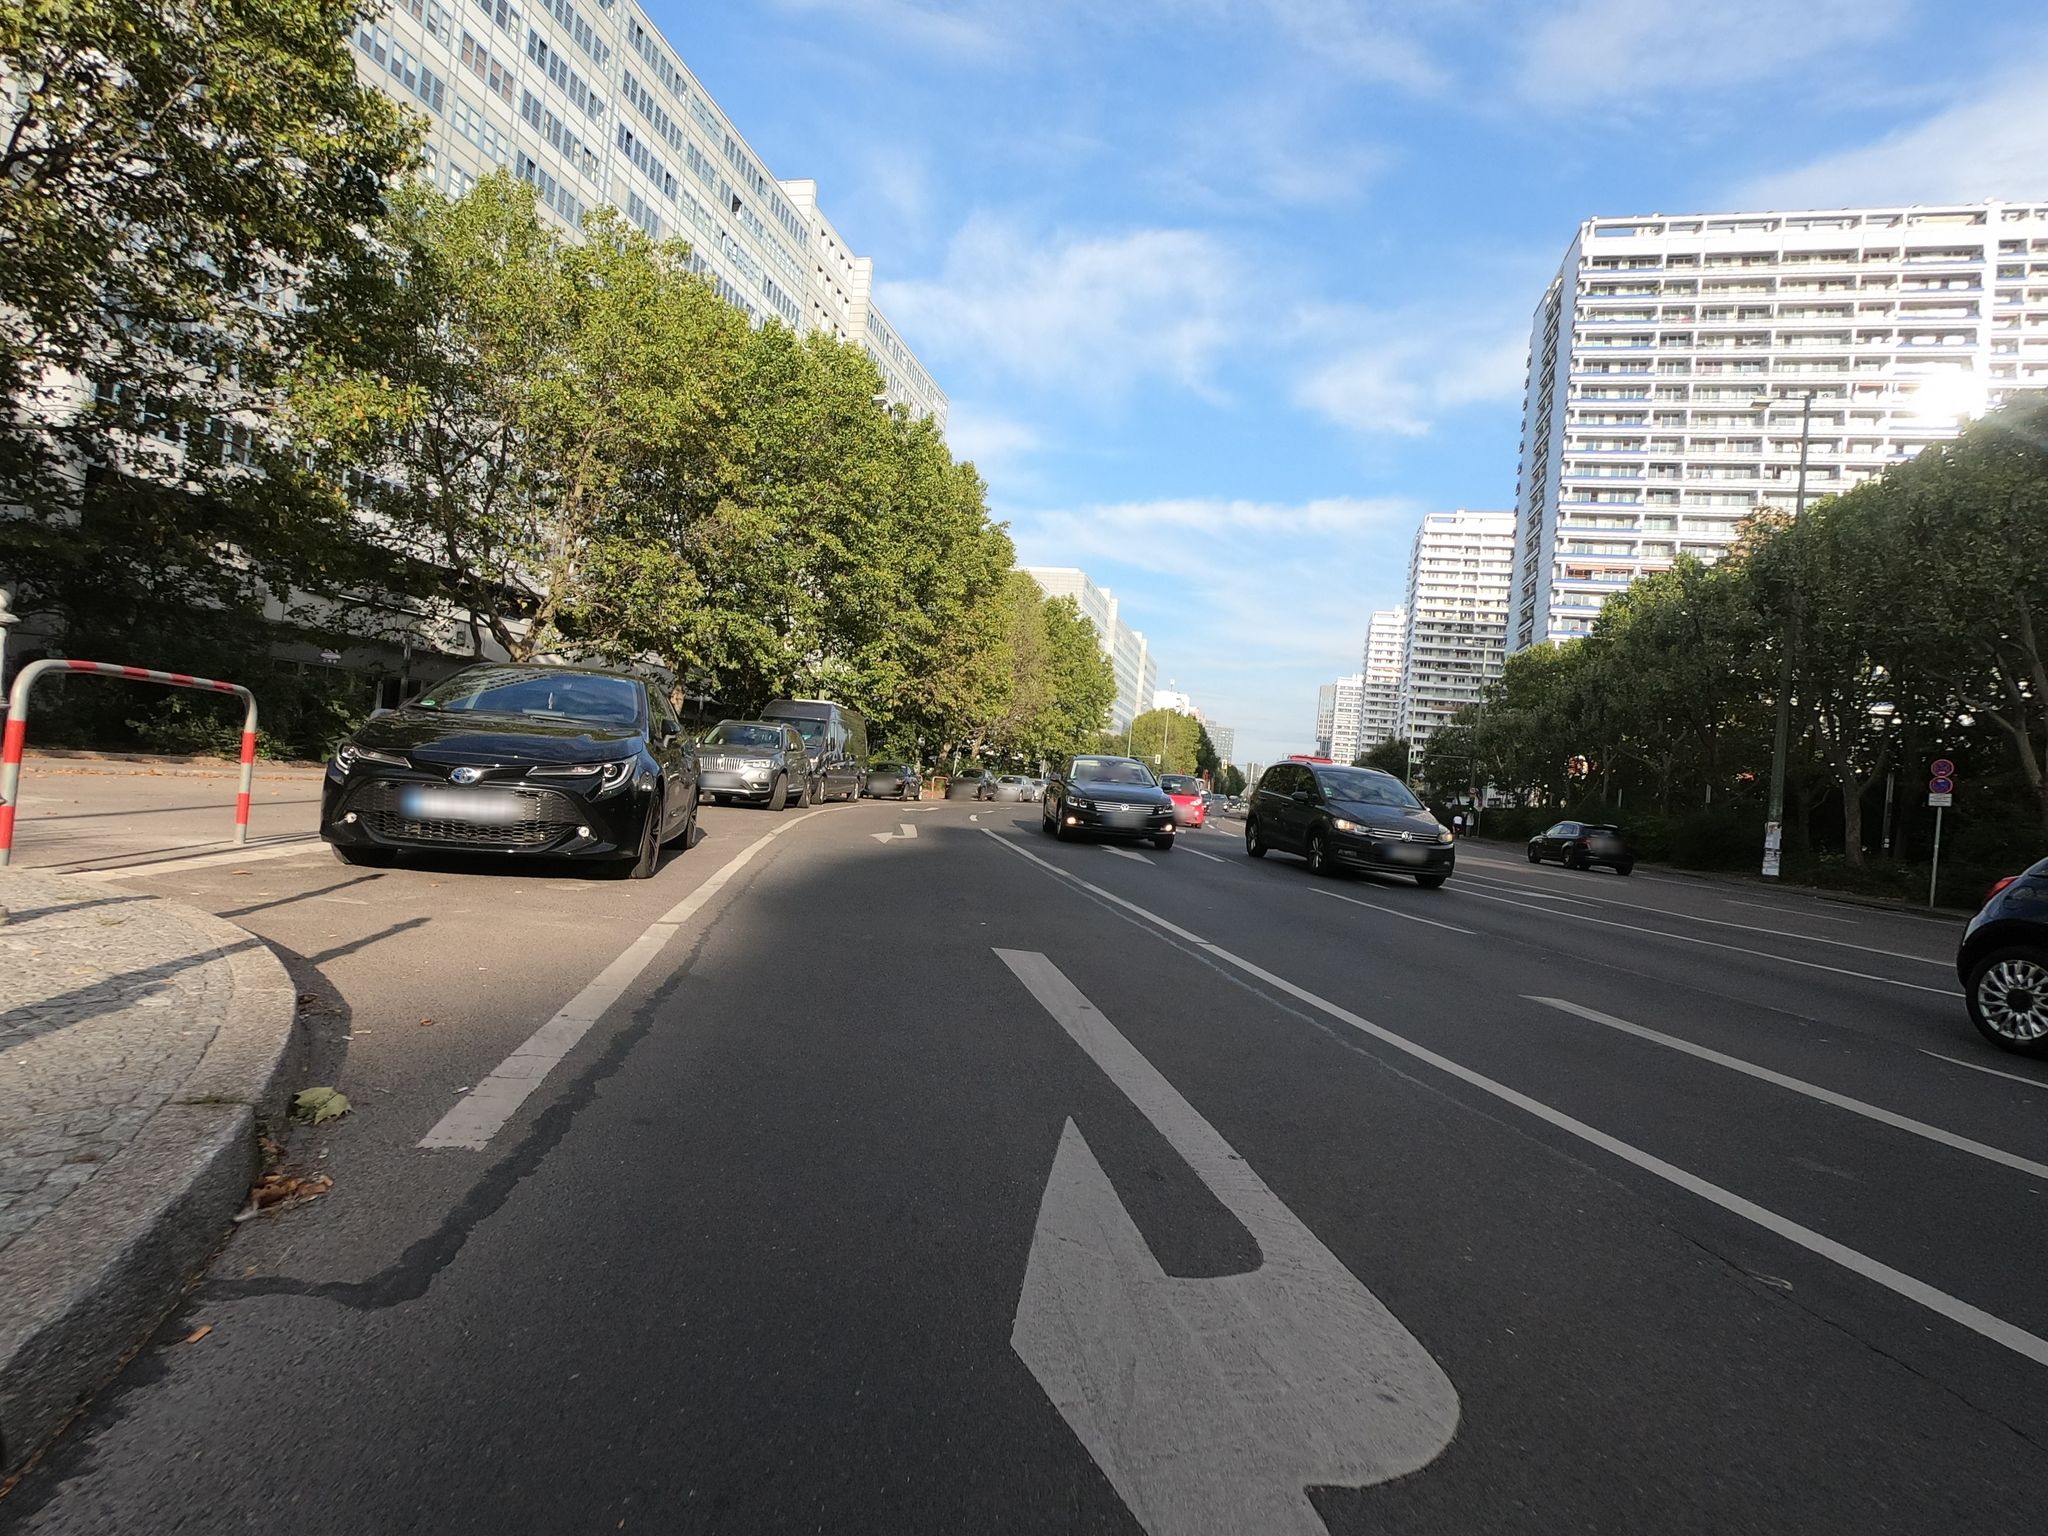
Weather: clear
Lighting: day
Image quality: good
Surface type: cycling surface
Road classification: primary
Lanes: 4, 3
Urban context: urban centre
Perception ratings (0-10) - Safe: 7.57, Lively: 7.97, Beautiful: 9.71, Boring: 0.95, Depressing: 2.55, Wealthy: 7.83